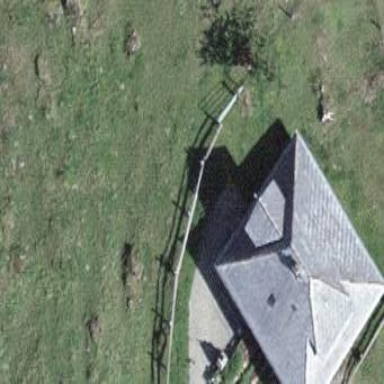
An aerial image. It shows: Stable building.